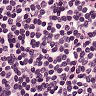
Metastatic tissue present: no